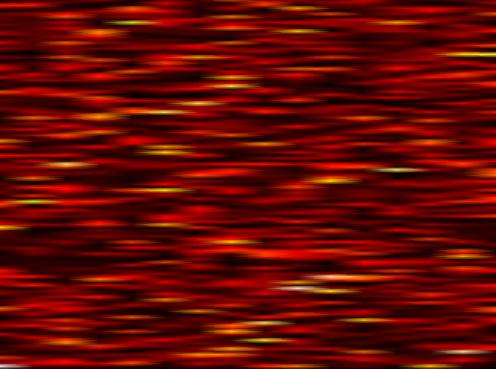
Label: FOFDM